Question: In Maple, I want to define a set of functions by means of two for loops:
'''
printlevel:=2;
# Node coordinates.
N_x:=5;
N_y:=4;
N_elx:=N_x-1;
N_ely:=N_y-1;
h_x:=(x_e-x_s)/N_elx;
h_y:=(y_e-y_s)/N_ely;
x_n:=[seq(x_s+j*h_x,j=0..N_elx)];
y_n:=[seq(y_s+j*h_y,j=0..N_ely)];
# Partition of unity.
for j from 2 by 1 to N_x-1 do
for k from 2 by 1 to N_y-1 do
phi[j,k]:=(x,y)->(x-x_n[j-1])*(x-x_n[j+1])*(y-y_n[k-1])*(y-y_n[k+1])/((x_n[j]-x_n[j-1])*(x_n[j]-x_n[j+1])*(y_n[k]-y_n[k-1])*(y_n[k]-y_n[k+1]));
od;
od;
'''
However, this gives output in which the '<URL>;', I get the output
'''
phi[4, 2] called with arguments: x, y
#(phi[4,2],1): (x-x_n[j-1])*(x-x_n[j+1])*(y-y_n[k-1])*(y-y_n[k+1])/(x_n[j]-x_n[j-1])/(x_n[j]-x_n[j+1])/(y_n[k]-y_n[k-1])/(y_n[k]-y_n[k+1])
Error, (in phi[4, 2]) invalid subscript selector
'''
instead of the desired output
$\phi_{4,2}:=\dfrac{(x-x_3)(x-x_5)(y-y_1)(y-y_3)}{(x_4-x_3)(x_4-x_5)(y_2-y_1)(y_2-y_3)}=\dfrac{(x-\dfrac{1}{2})(x-1)(y-0)(y-\dfrac{2}{3})}{(\dfrac{3}{4}-\dfrac{1}{2})(\dfrac{3}{4}-1)/(\dfrac{1}{3}-0)(\dfrac{1}{3}-\dfrac{2}{3})}$
How do I solve this?
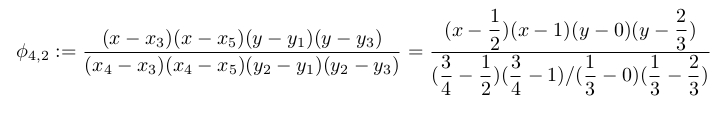
Answer: Answer from acer:
If you want operators instead of expressions, use the function 'unapply':
'''
N_x:=5;
N_y:=4;
N_elx:=N_x-1;
N_ely:=N_y-1;
h_x:=(x_e-x_s)/N_elx;
h_y:=(y_e-y_s)/N_ely;
x_n:=[seq(x_s+j*h_x,j=0..N_elx)];
y_n:=[seq(y_s+j*h_y,j=0..N_ely)];
# Partition of unity.
for j from 2 by 1 to N_x-1 do
for k from 2 by 1 to N_y-1 do
phi[j,k]:=unapply( (x-x_n[j-1])*(x-x_n[j+1])
*(y-y_n[k-1])*(y-y_n[k+1])
/((x_n[j]-x_n[j-1])*(x_n[j]-x_n[j+1])
*(y_n[k]-y_n[k-1])*(y_n[k]-y_n[k+1])),
[x,y]);
od;
od;
'''